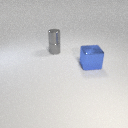
large blue metal cube in front of small gray metal cylinder